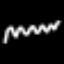
Label: squiggle